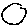
Label: circle